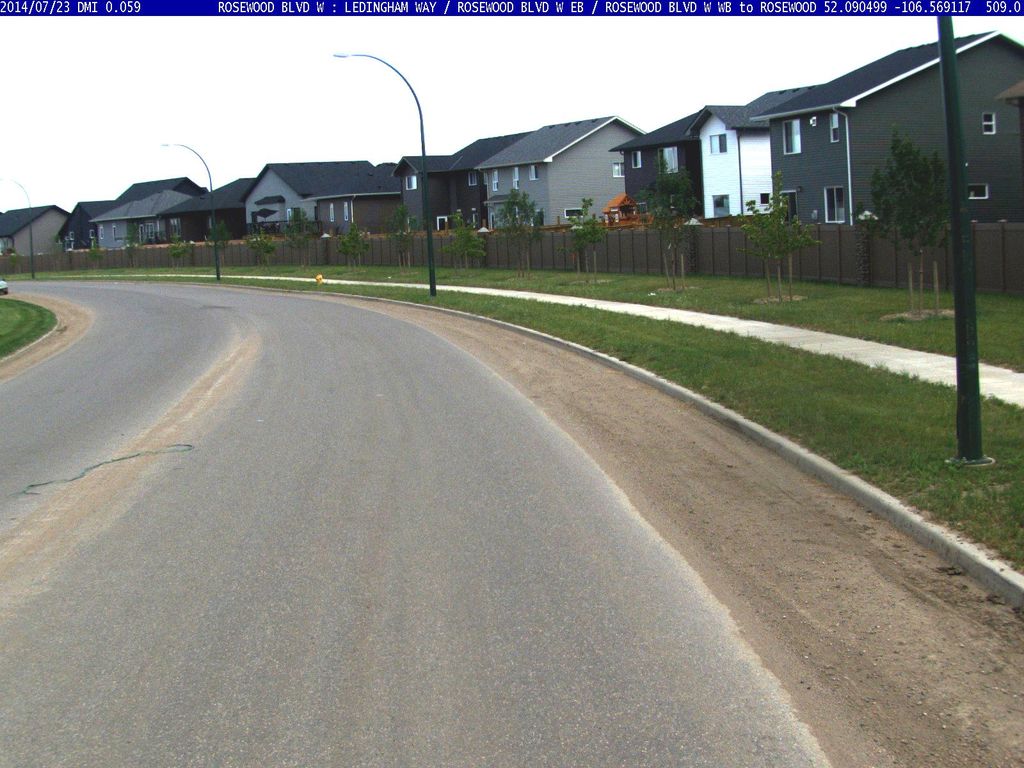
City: saskatoon